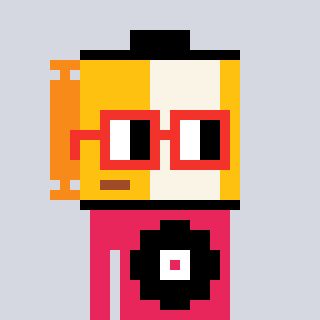
a pixel art character with square red glasses, a film roll-shaped head and a redpinkish-colored body on a cool background